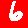
Digit: 6